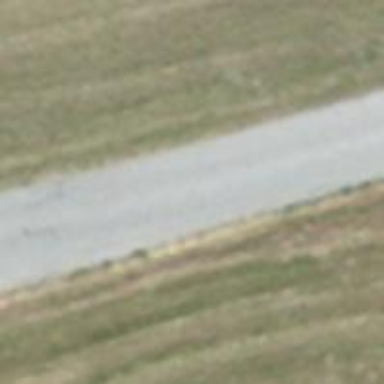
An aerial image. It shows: Unclassified road.